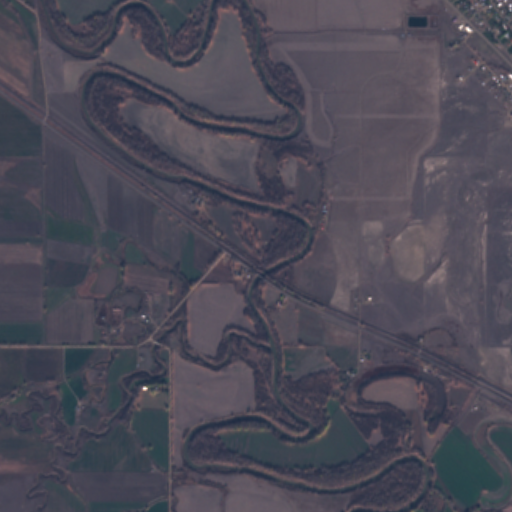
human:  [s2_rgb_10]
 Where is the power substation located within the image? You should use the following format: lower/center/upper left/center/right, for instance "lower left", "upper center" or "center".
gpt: The power substation is located in the center of the image.
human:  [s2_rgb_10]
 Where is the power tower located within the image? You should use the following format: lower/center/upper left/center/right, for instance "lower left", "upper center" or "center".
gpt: The power tower is located in the center of the image.
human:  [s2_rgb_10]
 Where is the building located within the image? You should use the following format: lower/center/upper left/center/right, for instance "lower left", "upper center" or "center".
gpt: There is no building in the image.